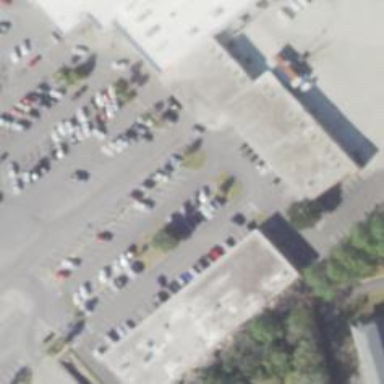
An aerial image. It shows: Parking space is available.